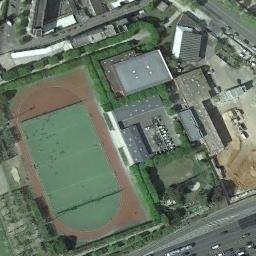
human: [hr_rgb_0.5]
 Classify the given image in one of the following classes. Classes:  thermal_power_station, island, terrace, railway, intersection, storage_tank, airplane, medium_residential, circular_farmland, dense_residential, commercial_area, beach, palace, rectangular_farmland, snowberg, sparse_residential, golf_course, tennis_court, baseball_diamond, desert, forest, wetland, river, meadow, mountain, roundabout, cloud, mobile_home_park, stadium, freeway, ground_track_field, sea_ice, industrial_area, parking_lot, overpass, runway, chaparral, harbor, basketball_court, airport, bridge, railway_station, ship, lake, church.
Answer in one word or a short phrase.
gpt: ground_track_field